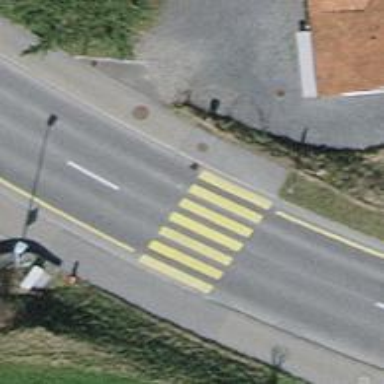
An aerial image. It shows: Marked crossing with zebra stripes on the road.